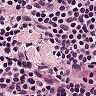
Metastatic tissue present: no